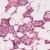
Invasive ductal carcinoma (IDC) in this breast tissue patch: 1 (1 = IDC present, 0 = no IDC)